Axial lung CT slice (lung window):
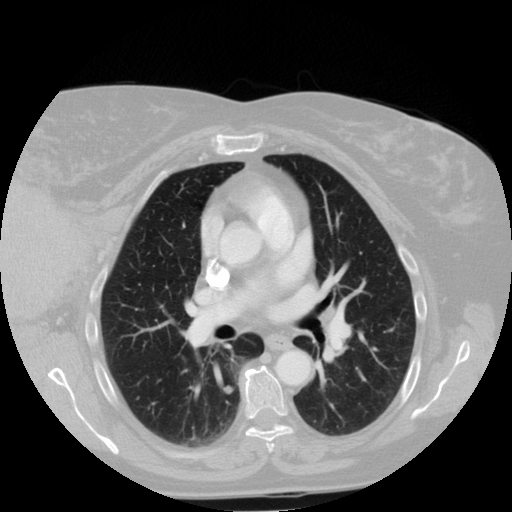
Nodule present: yes
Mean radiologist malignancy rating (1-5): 2.5